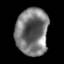
Tissue: prostate
Cell type: T cells
Senescence score: 0.3101
Nuclear area (px): 1502
Mean DAPI intensity: 119.11